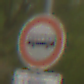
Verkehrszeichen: VerbotKraftomnibusse
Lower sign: BesondereFahrzeugeUndTransportgueter2
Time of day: MorningAfternoon
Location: Outdoor (Nature)
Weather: Overcast
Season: NotSpecified
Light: Natural